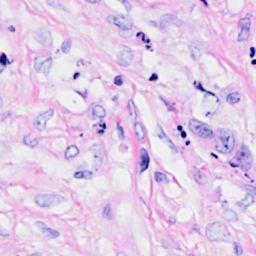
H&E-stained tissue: Breast